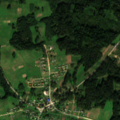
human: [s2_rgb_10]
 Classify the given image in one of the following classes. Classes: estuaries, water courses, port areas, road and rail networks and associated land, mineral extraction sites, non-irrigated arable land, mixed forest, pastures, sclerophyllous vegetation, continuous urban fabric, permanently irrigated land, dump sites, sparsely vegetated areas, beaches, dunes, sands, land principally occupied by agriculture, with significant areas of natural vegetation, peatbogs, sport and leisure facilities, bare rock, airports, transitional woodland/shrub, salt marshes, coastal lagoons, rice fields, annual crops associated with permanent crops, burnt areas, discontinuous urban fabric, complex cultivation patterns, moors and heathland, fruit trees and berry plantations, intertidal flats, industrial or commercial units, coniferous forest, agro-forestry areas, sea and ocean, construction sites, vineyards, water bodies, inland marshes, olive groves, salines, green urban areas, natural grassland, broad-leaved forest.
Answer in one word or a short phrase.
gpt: discontinuous urban fabric, complex cultivation patterns, land principally occupied by agriculture, with significant areas of natural vegetation, broad-leaved forest, mixed forest